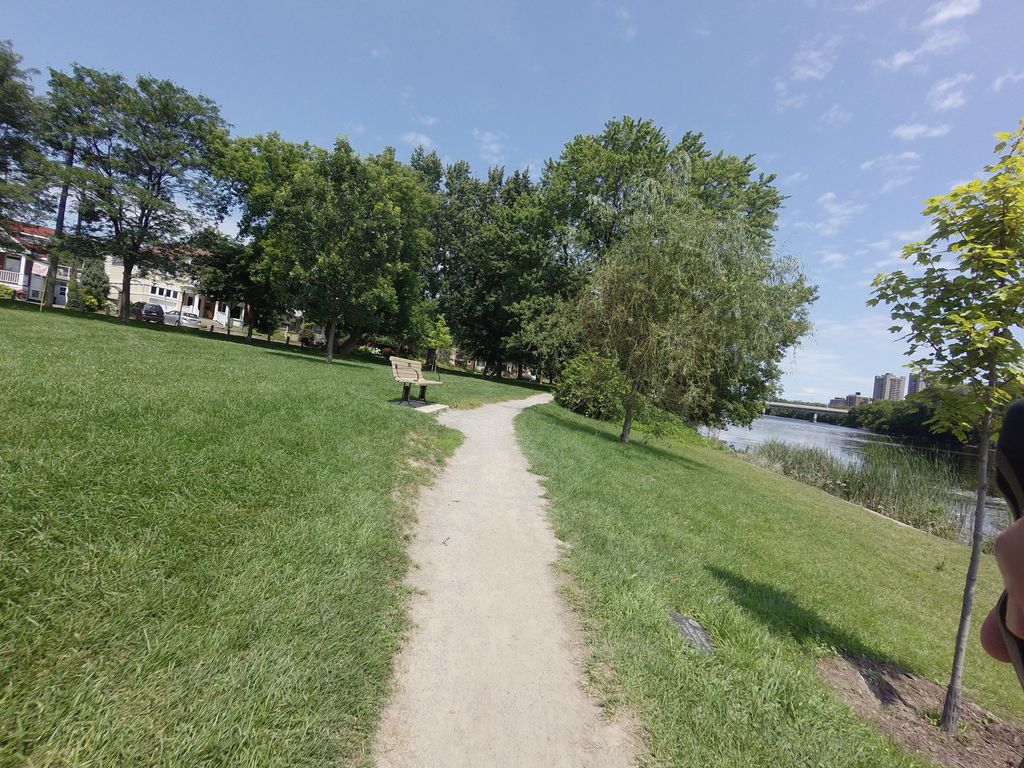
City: ottawa-gatineau